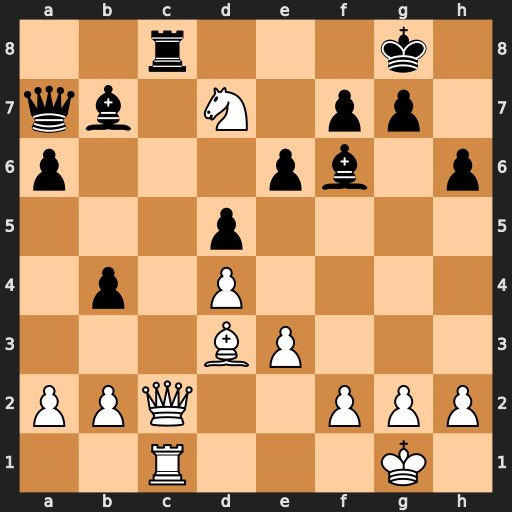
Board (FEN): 2r3k1/qb1N1pp1/p3pb1p/3p4/1p1P4/3BP3/PPQ2PPP/2R3K1
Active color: w
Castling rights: -
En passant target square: -
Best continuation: Qxc8+ Bxc8 Rxc8+ Bd8 Rxd8#